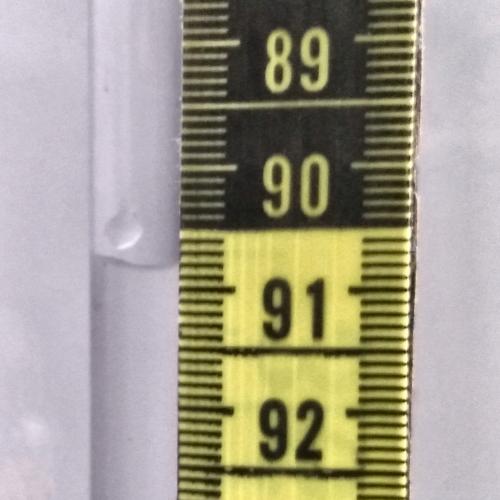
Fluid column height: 90.8 cm